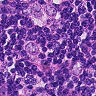
Metastatic tissue present: yes